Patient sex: M
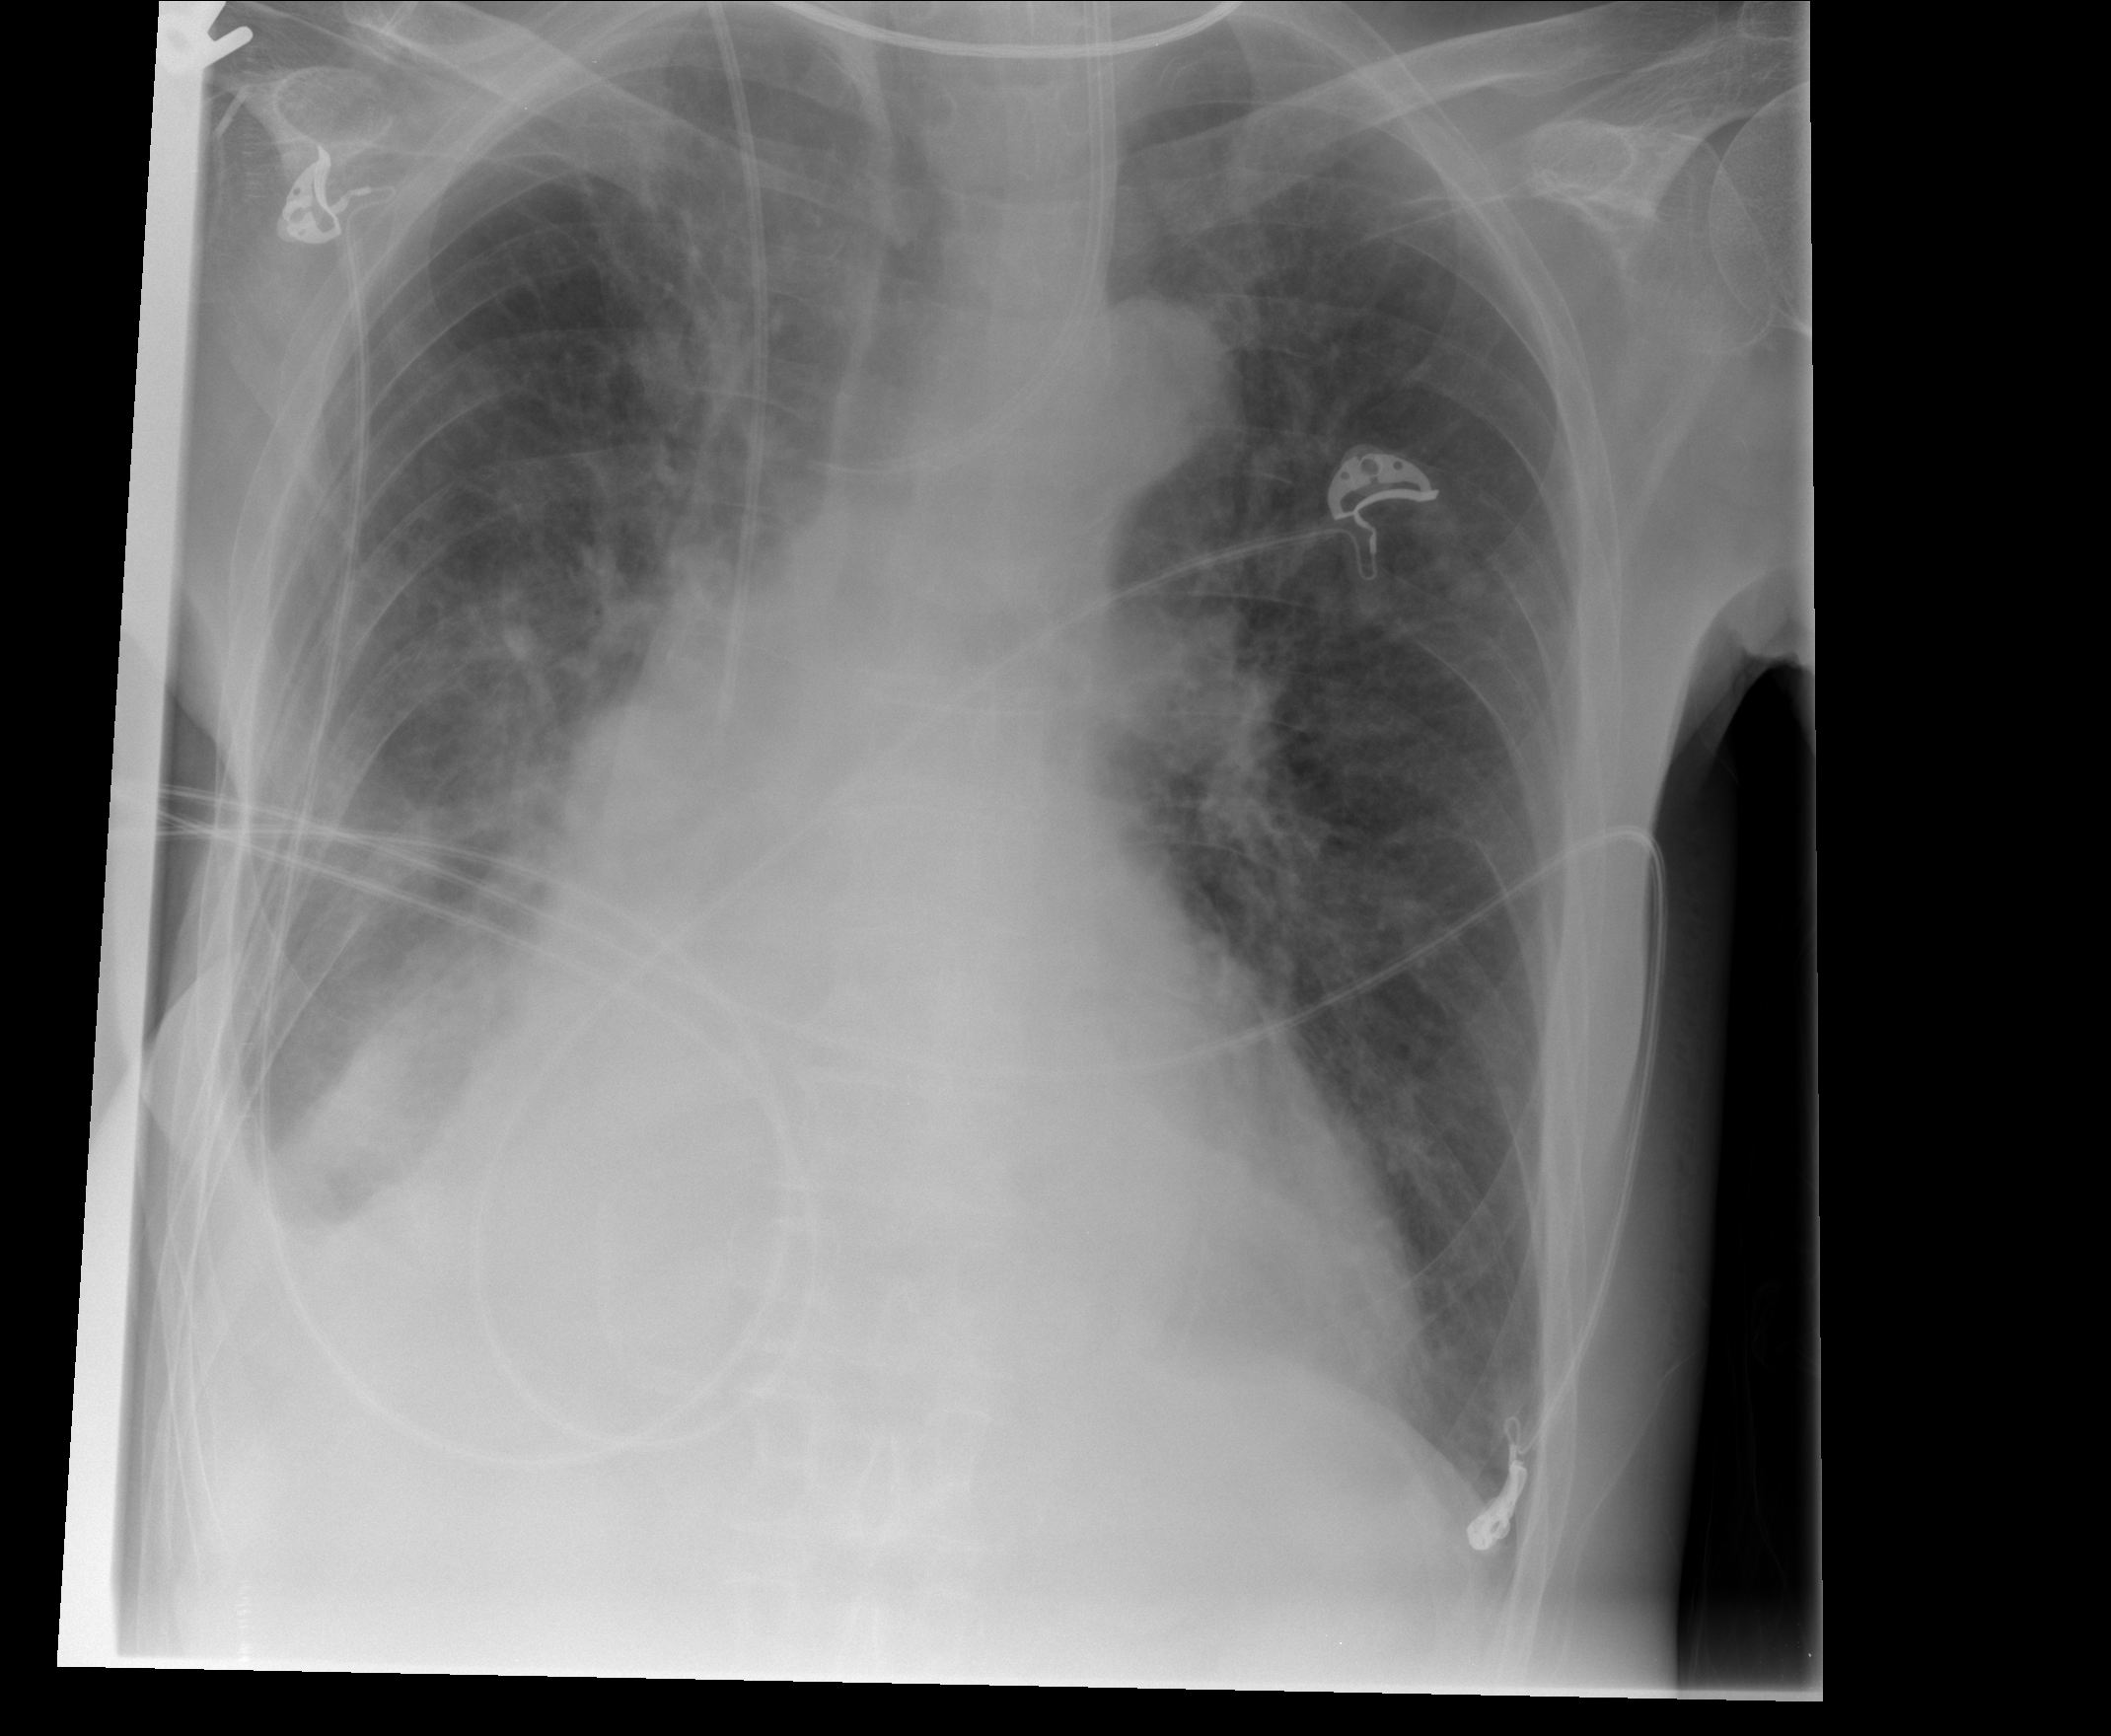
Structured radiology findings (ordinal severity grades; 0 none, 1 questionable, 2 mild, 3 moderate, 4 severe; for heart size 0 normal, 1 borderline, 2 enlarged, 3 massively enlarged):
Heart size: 3
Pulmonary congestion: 2
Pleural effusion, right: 2
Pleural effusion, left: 0
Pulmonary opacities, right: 2
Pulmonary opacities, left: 2
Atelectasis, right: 2
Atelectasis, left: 0